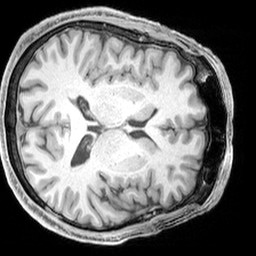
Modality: T1w
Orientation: axial
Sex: male
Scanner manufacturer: siemens
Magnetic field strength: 3 T
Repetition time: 2.3 s
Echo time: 0.00226 s